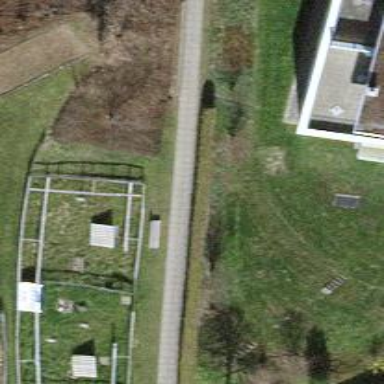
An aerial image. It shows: Bench for seating.